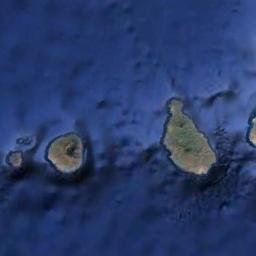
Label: island